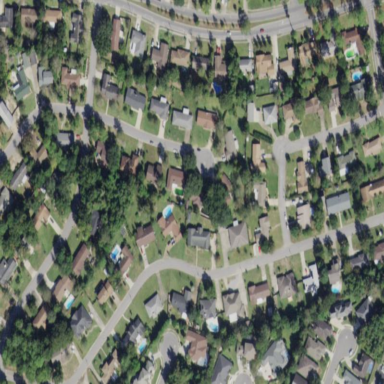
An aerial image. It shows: Single-family residential area.